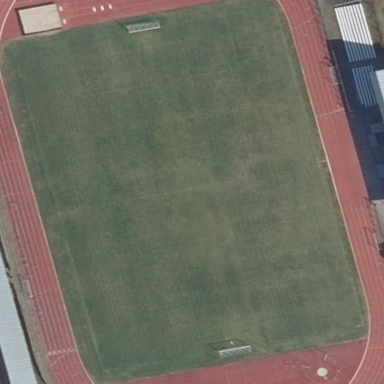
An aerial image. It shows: Soccer pitch for outdoor sports and leisure activities.